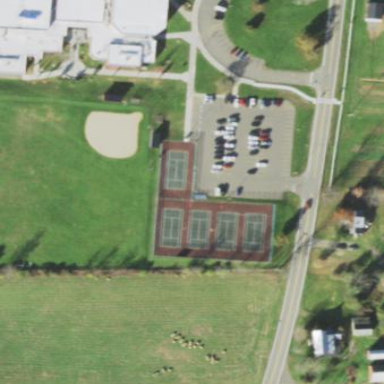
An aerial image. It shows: Tennis court on the leisure land pitch.